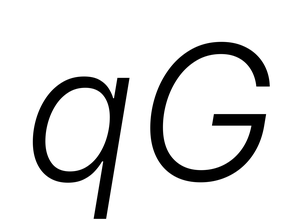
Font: Inter-Italic_Light_Italic